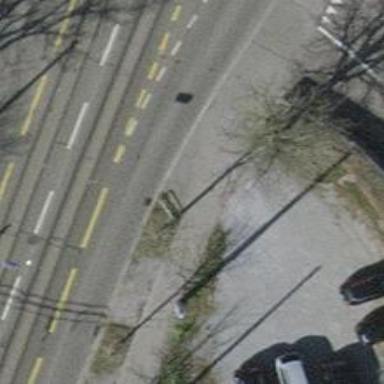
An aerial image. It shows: Unmarked crossing with traffic calming table.